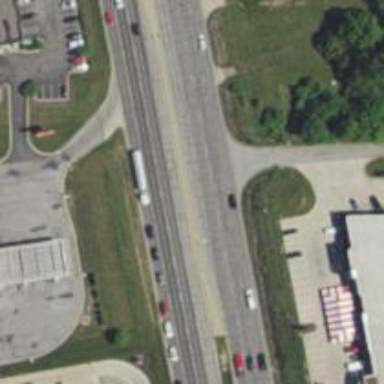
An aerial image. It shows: Primary highway.